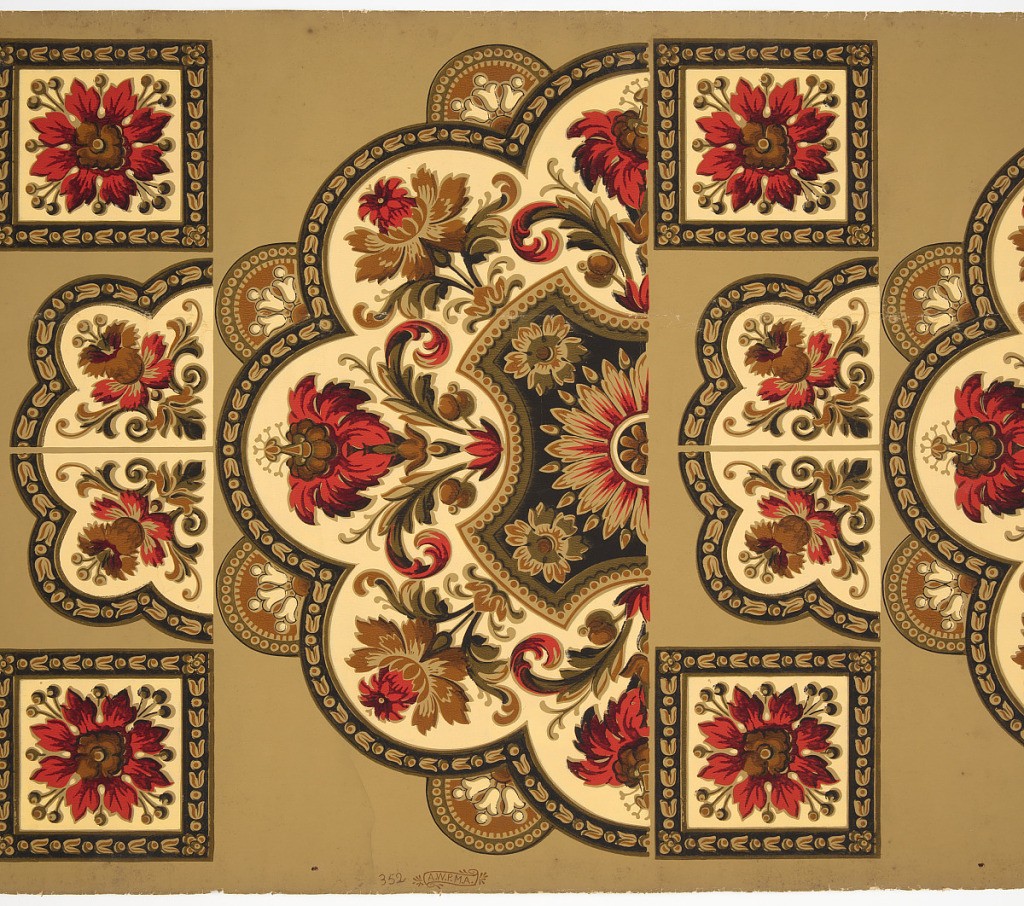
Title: Ceiling Medallion with Stylized Floral Ornaments
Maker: American Wall Paper Manufacturers' Association, 1879–1887
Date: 1879–1887
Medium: machine-printed paper
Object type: ceiling medallion
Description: Floral design with rosette in center, rendered as half medallion, also includes two square bosses and two floral quarter ornaments. Printed in colors on greenish-ocher ground.